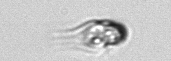
Label: Mesodinium